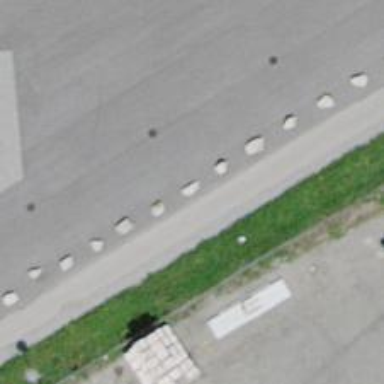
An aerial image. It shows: Block barrier.